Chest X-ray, PA view. Patient: 84 years old, sex M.
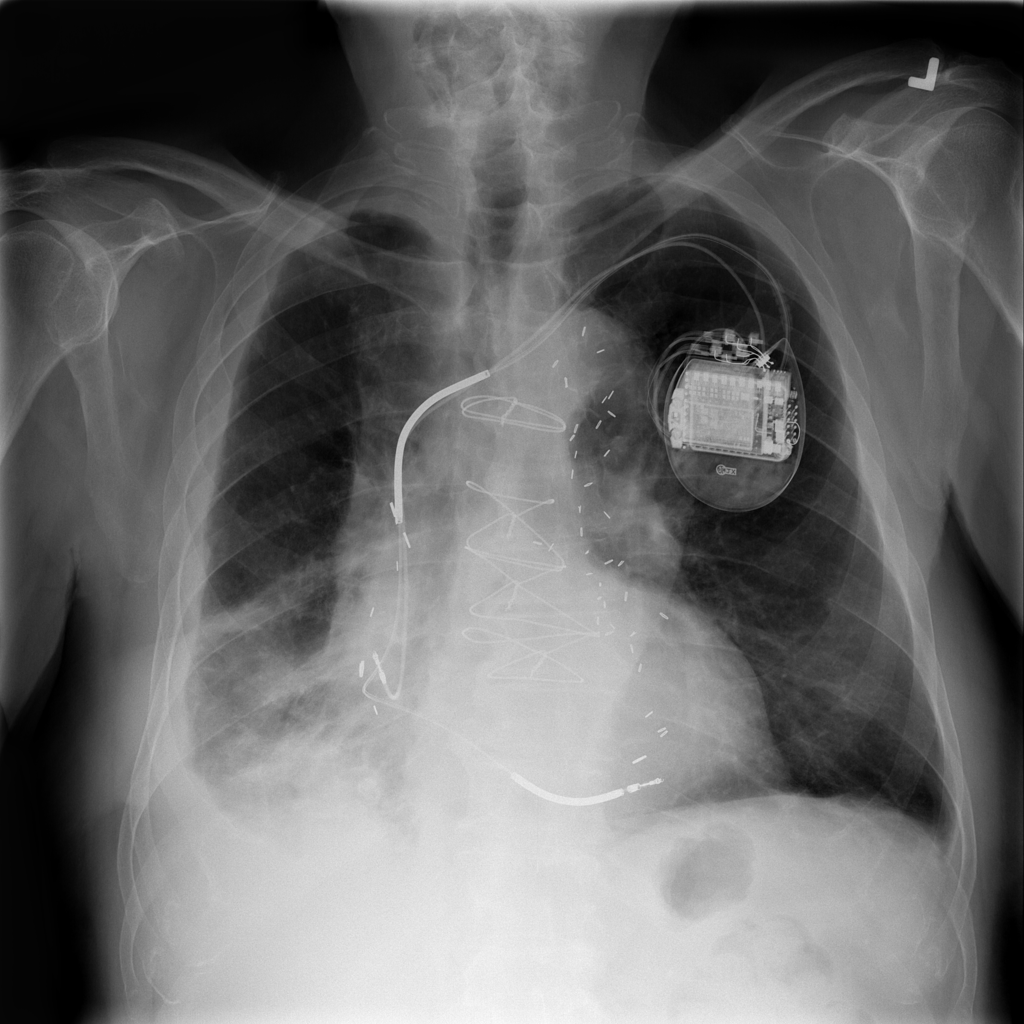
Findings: No Finding